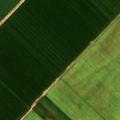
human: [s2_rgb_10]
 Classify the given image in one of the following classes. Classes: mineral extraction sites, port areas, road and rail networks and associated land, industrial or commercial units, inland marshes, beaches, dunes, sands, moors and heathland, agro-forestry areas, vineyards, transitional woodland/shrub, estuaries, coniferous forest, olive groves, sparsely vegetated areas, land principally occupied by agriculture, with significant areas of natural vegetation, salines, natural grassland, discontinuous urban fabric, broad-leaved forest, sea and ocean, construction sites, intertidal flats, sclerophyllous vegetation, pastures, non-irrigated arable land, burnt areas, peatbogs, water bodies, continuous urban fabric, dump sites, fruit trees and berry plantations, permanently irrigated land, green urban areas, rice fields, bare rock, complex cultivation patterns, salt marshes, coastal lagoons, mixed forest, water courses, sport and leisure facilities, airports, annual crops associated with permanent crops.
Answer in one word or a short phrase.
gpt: non-irrigated arable land